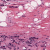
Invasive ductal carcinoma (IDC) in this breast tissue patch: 1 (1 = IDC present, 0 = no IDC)